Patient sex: F
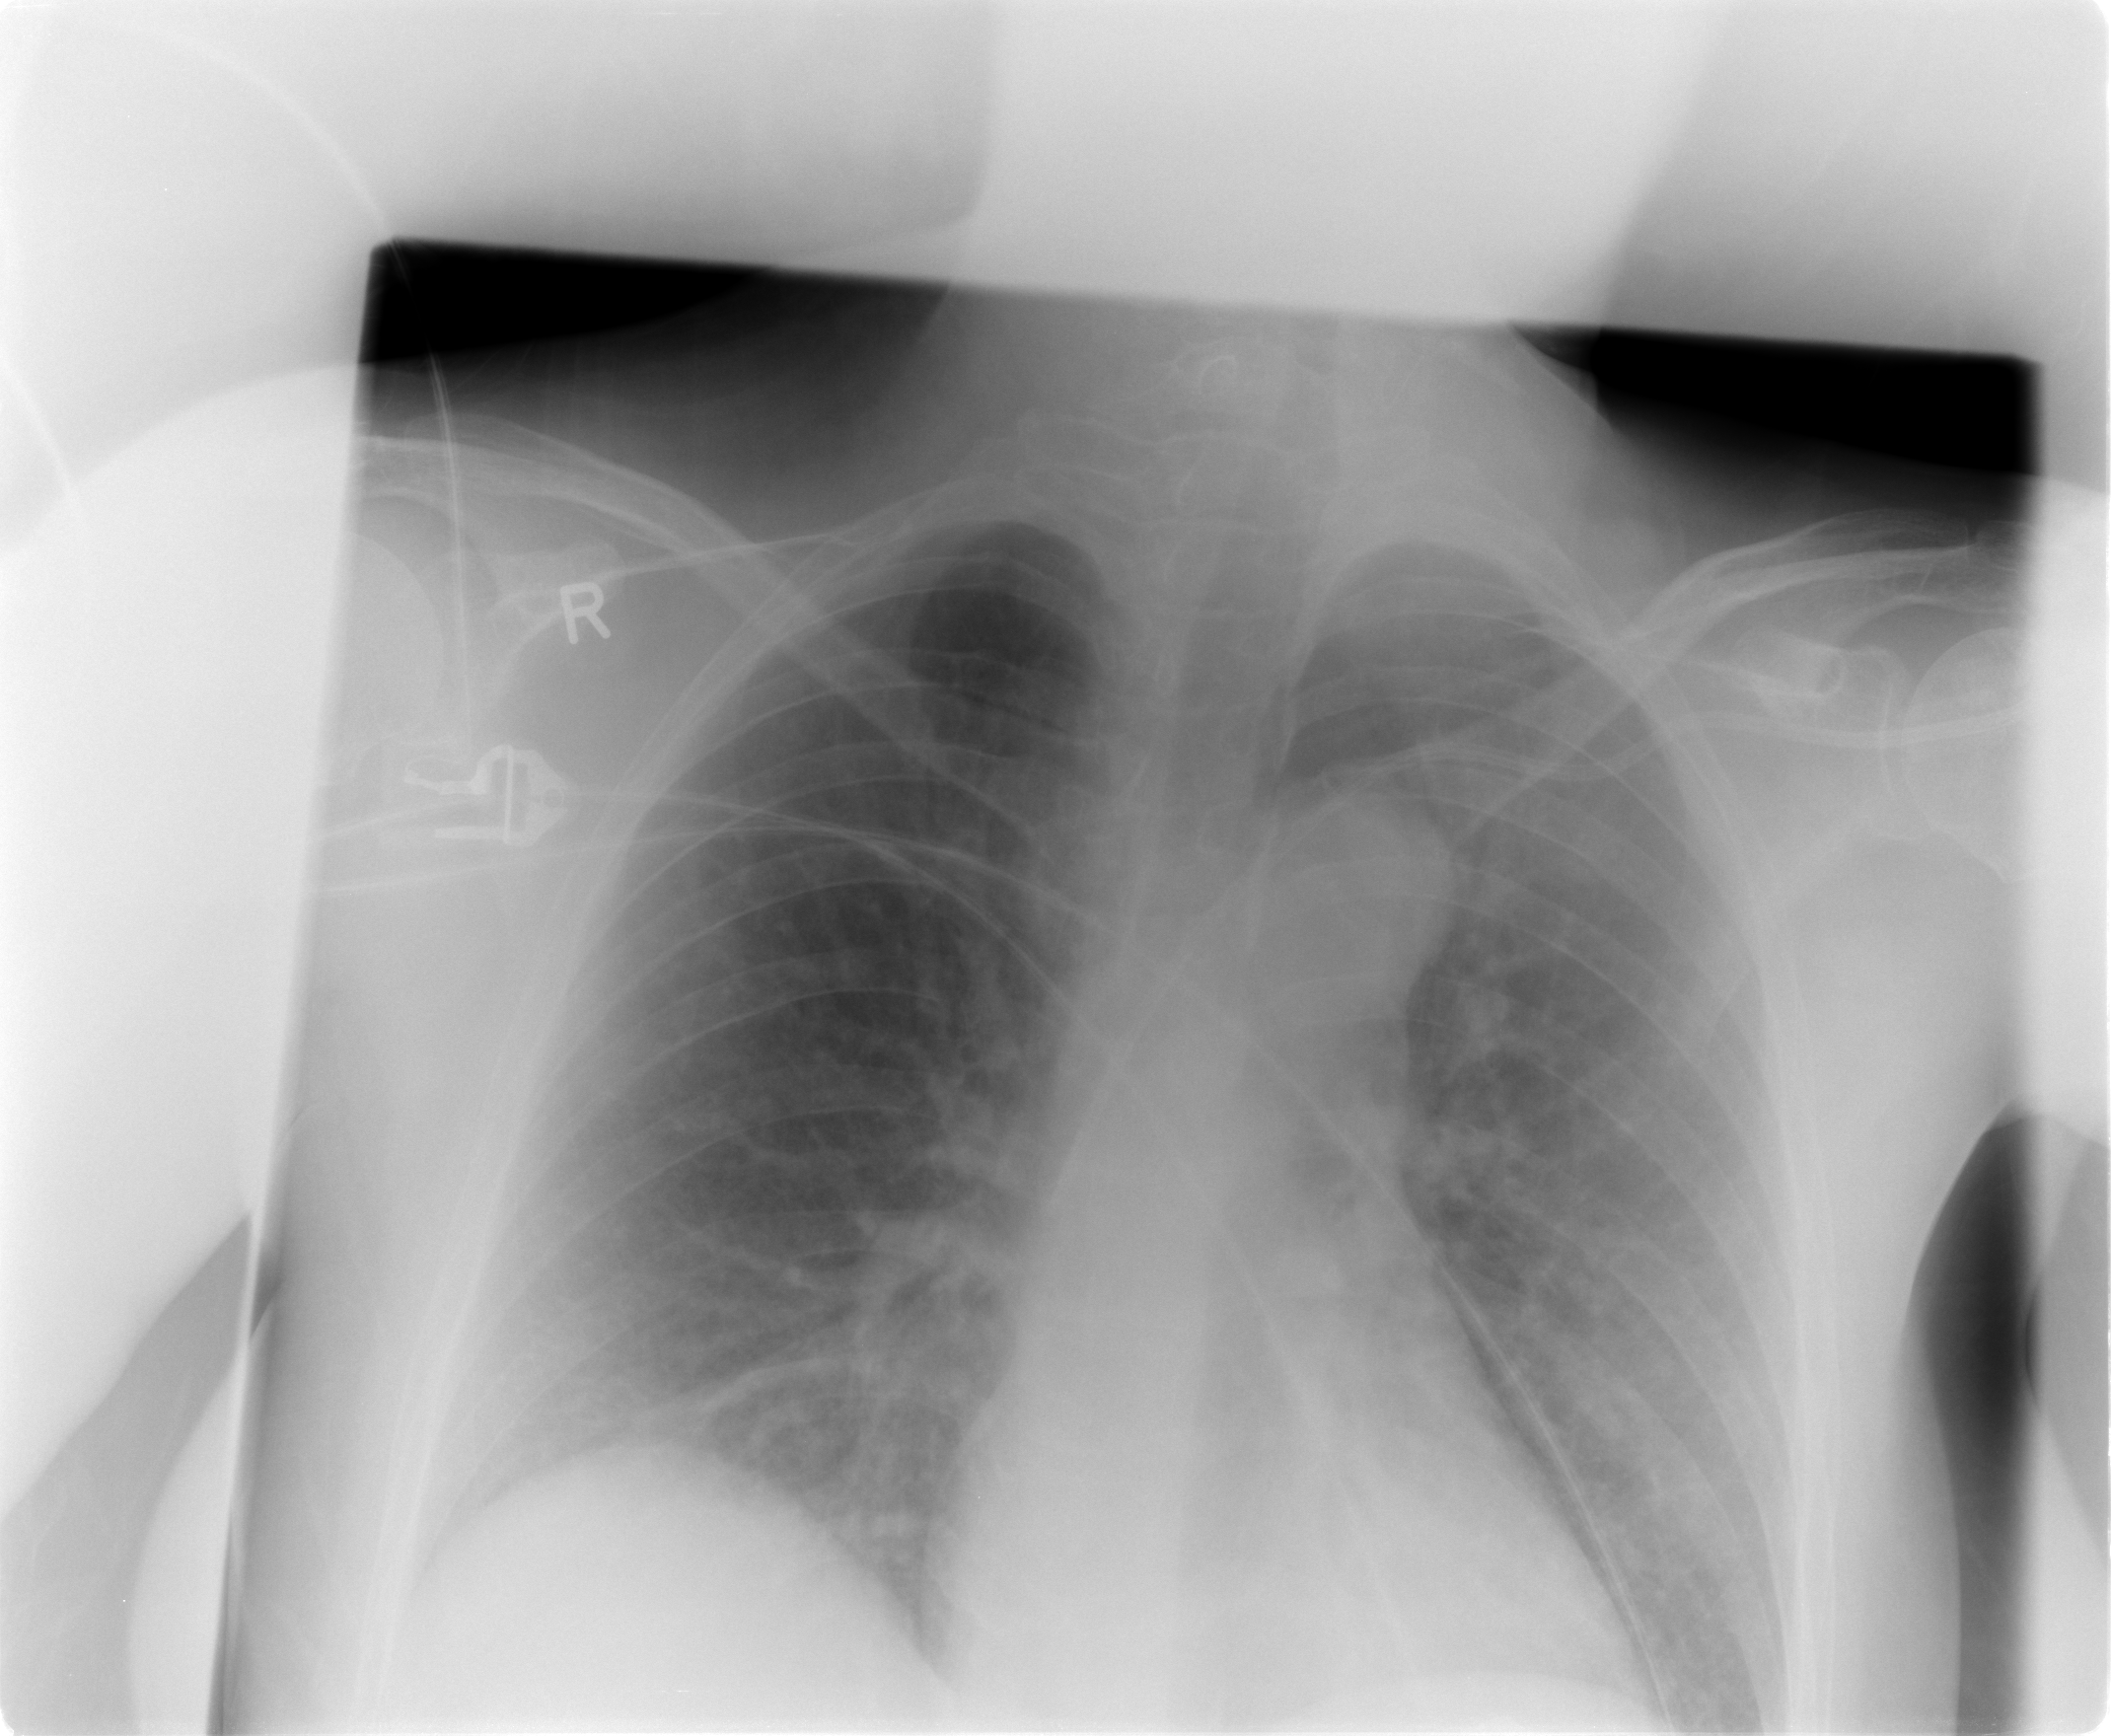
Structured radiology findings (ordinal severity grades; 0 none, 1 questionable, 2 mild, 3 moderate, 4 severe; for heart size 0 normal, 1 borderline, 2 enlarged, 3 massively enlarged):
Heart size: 0
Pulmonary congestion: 0
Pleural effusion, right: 0
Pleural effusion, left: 0
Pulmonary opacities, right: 0
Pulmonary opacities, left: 0
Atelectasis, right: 2
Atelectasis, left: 0